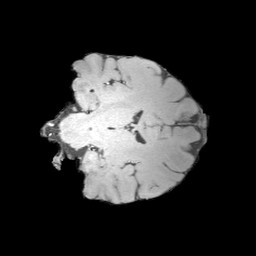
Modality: MP2RAGE
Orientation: coronal